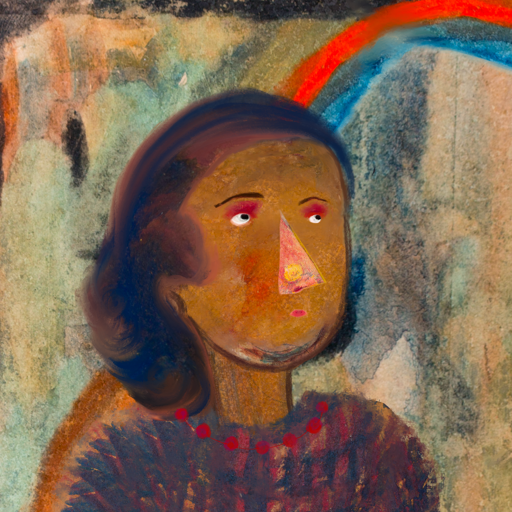
Background: Childish, Head And Neck Side: Pipe, Face Side: Irani, Bust: In_The_Sun, Hair Side: Mother_And_Son_Son, Head Accessory: Blank, Second Necklace: Blank, Necklace: Irani_3, Baby: Blank